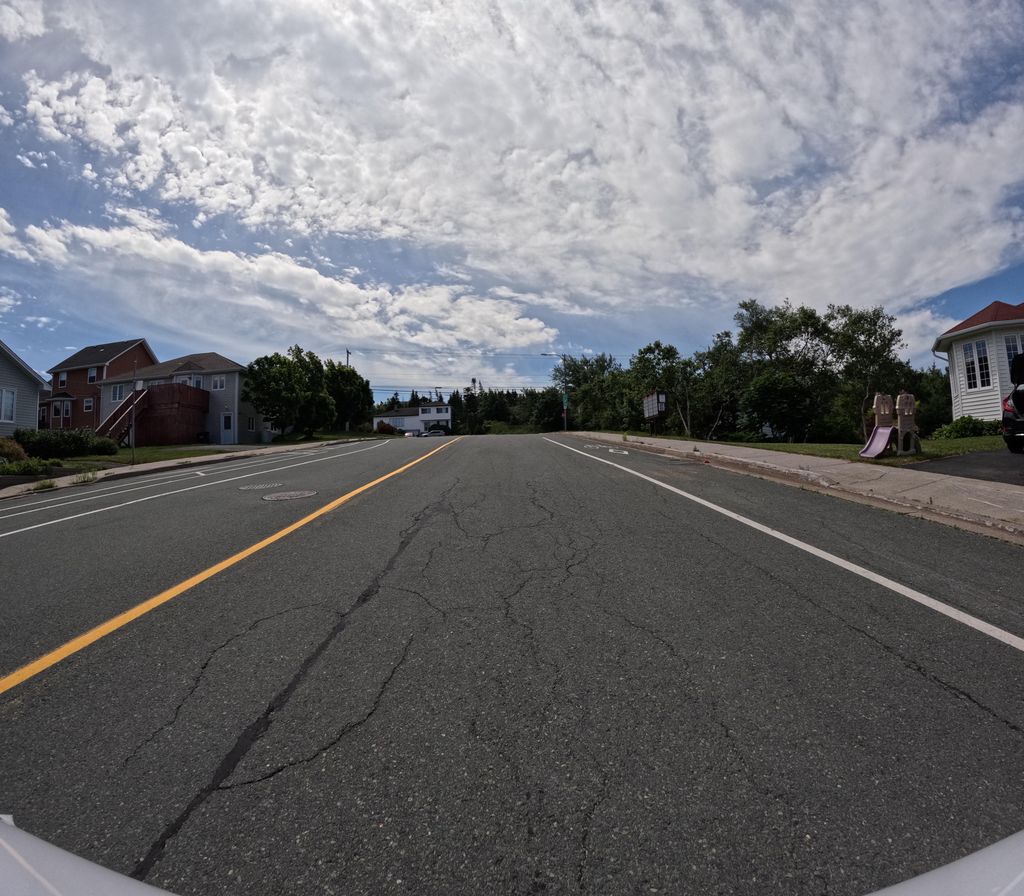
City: st_johns